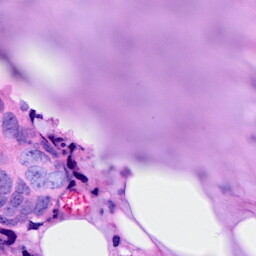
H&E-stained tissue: Breast